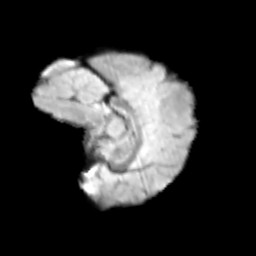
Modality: T2w
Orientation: sagittal
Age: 11
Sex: female
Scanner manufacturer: siemens
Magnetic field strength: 3 T
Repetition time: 3.8 s
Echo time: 0.07 s